Question: I am attempting to reference existing columns in dplyr through a loop. Effectively, I would like to evaluate the operations from one table (evaluation in below example) to be performed to another table (dt in below example). I do not want to hardcode the column names on the RHS within mutate(). I would like to control the evaluations being performed from the evaluation table below. So I am trying to make the process dynamic.
Here is a sample dataframe:
'''
dt = data.frame(
A = c(1:20),
B = c(11:30),
C = c(21:40),
AA = rep(1, 20),
BB = rep(2, 20)
)
'''
Here is a table of sample operations to be performed:
'''
evaluation = data.frame(
New_Var = c("AA", "BB"),
Operation = c("(A*2) > B", "(B*2) <= C"),
Result = c("True", "False")
) %>% mutate_all(as.character)
'''
What I am trying to do is the following:
'''
for (i in 1:nrow(evaluation)) {
var = evaluation$New_Var[i]
dt = dt %>%
rowwise() %>%
mutate(!!var := ifelse(eval(parse(text = evaluation$Operation[i])),
evaluation$Result[i],
!!var))
}
'''
my desired result would be something like this except for the "AA" in the AA column would be the original numeric values of the AA column of 1, 1, 1, 1, 1.
I believe my syntax in the "False" part of the ifelse statement is incorrect. What is the correct syntax to specify "!!var" in the false portion of the ifelse statement?

I know there are other ways to do it using base R, but I would rather do it through dplyr as it is cleaner code to look at. I am leveraging "rowise()" to do it element by element.
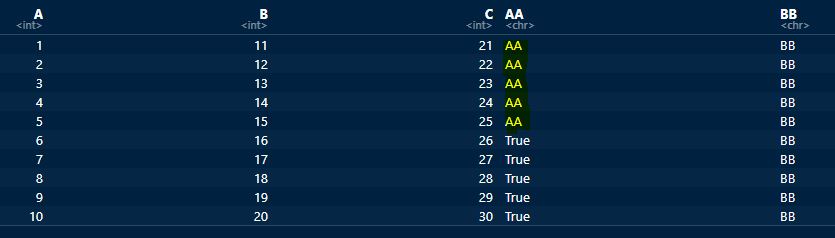
Answer: to (a) enforce type consistency for columns 'AA' and 'BB' and (b) ensure that at least one row satisfies the second condition.
'''
dt = tibble(
A = c(1:20),
B = c(10:29), ## Note the change
C = c(21:40),
AA = rep("a", 20), ## Note initialization with strings
BB = rep("b", 20) ## Ditto
)
'''
To make your loop work, you need to convert your code strings into actual expressions. You can use 'rlang::sym()' for variable names and 'rlang::parse_expr()' for everything else.
'''
for( i in 1:nrow(evaluation) )
{
var <- rlang::sym(evaluation$New_Var[i])
op <- rlang::parse_expr(evaluation$Operation[i])
dt = dt %>% rowwise() %>%
mutate(!!var := ifelse(!!op, evaluation$Result[i],!!var))
}
# # A tibble: 20 x 5
# A B C AA BB
# <int> <int> <int> <chr> <chr>
# 1 1 10 21 a False
# 2 2 11 22 a False
# 3 3 12 23 a b
# 4 4 13 24 a b
# 5 5 14 25 a b
# 6 6 15 26 a b
# 7 7 16 27 a b
# 8 8 17 28 a b
# 9 9 18 29 a b
# 10 10 19 30 True b
# 11 11 20 31 True b
# 12 12 21 32 True b
# 13 13 22 33 True b
# 14 14 23 34 True b
# 15 15 24 35 True b
# 16 16 25 36 True b
# 17 17 26 37 True b
# 18 18 27 38 True b
# 19 19 28 39 True b
# 20 20 29 40 True b
'''